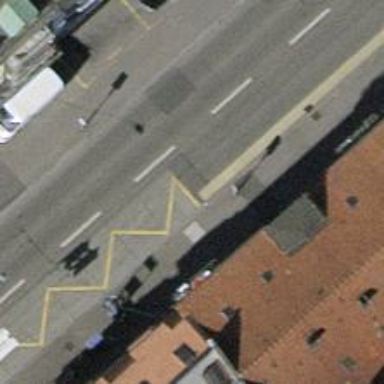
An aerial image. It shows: Bus stop for trolleybuses with designated stop position for public transport.